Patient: sex F, age 48
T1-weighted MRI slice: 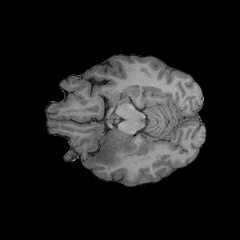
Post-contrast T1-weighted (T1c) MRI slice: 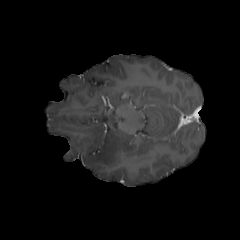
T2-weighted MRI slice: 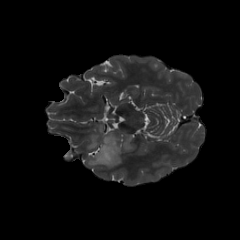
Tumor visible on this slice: yes
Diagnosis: Astrocytoma, IDH-mutant
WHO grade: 2